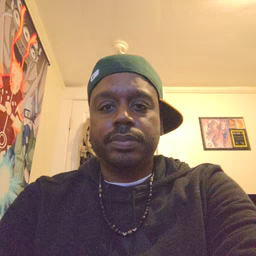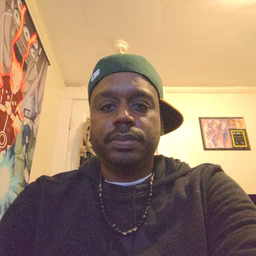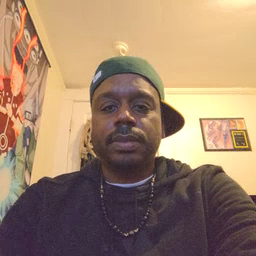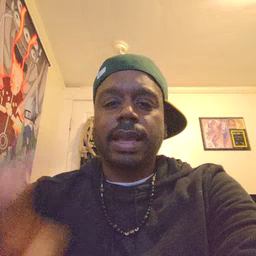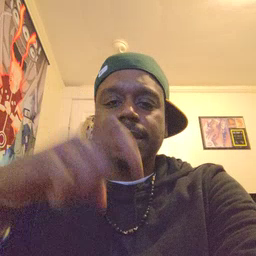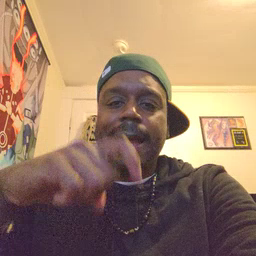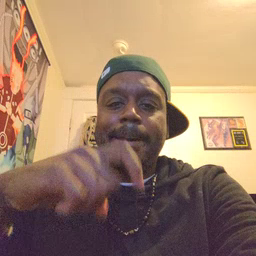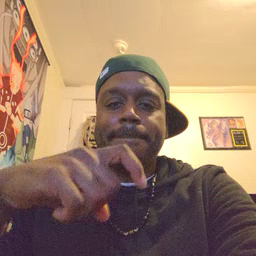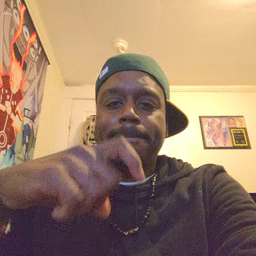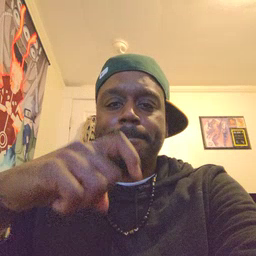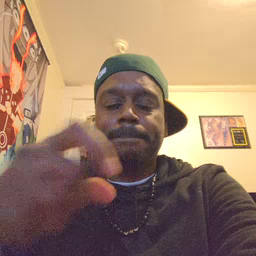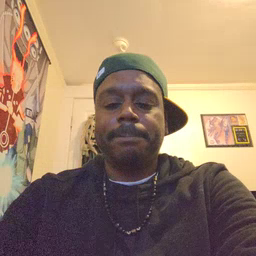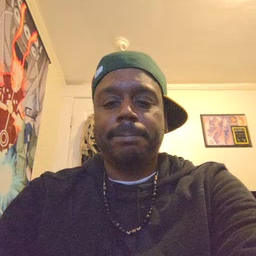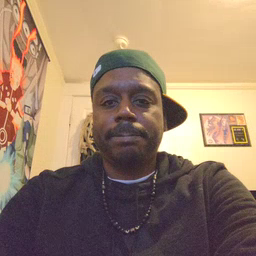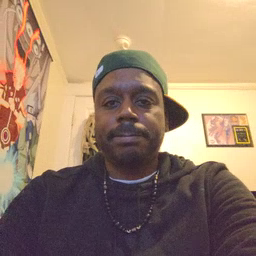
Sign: time